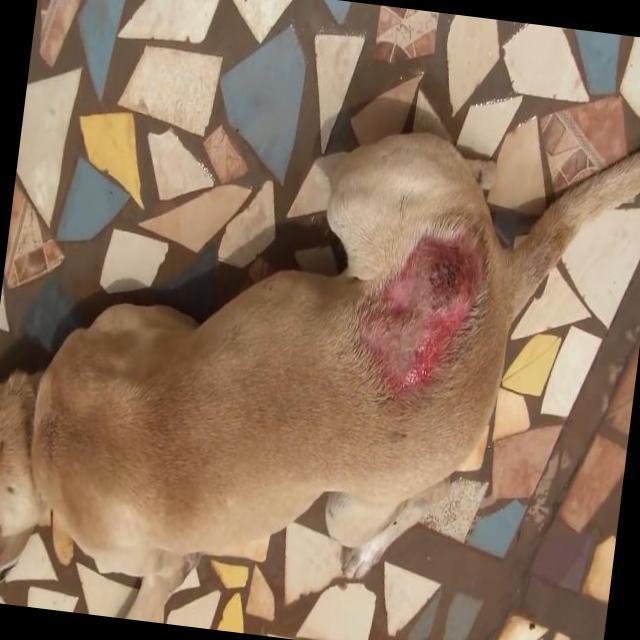
Canine dermatitis — inflammation of the skin presenting with erythema, pruritus, papules, and excoriation. May be allergic, contact, or atopic in origin.